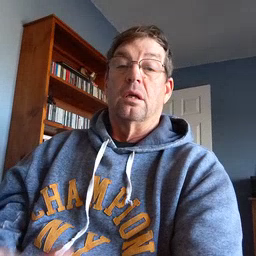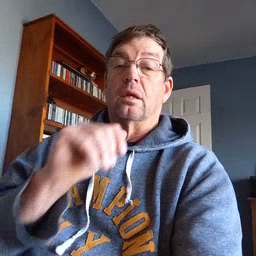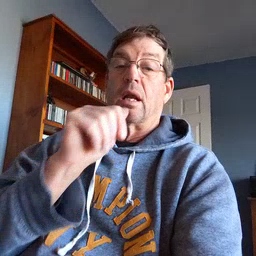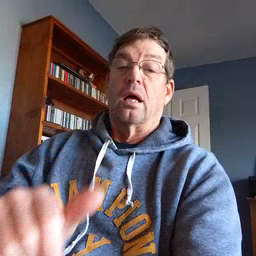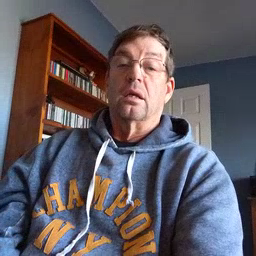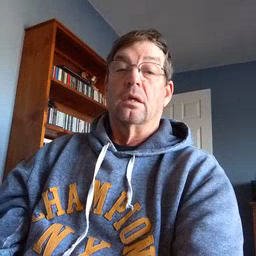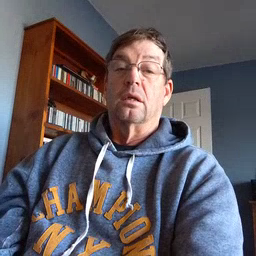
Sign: not